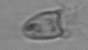
Label: Balanion